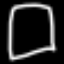
Label: square